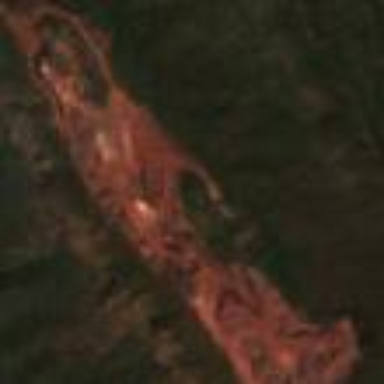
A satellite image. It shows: Quarry area.